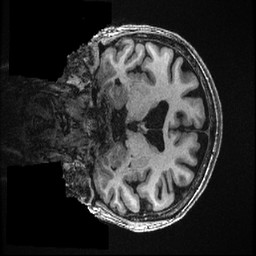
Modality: T1w
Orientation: coronal
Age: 65
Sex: female
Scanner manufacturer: ge
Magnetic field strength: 3 T
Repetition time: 0.008096 s
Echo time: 0.003548 s